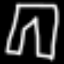
Label: pants